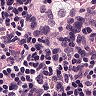
Metastatic tissue present: no